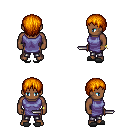
a pixel art fantasy rpg character, male body template, human, dark skin, chain tabard jacket, metal pants, dark blonde plain hairstyle, bracelets, gray slippers, dagger, four views (front, back, left, right), 2x2 character sprite sheet, small pixel art, hard edges, no anti-aliasing